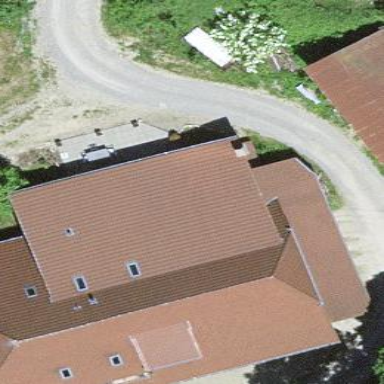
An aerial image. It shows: Farm building.